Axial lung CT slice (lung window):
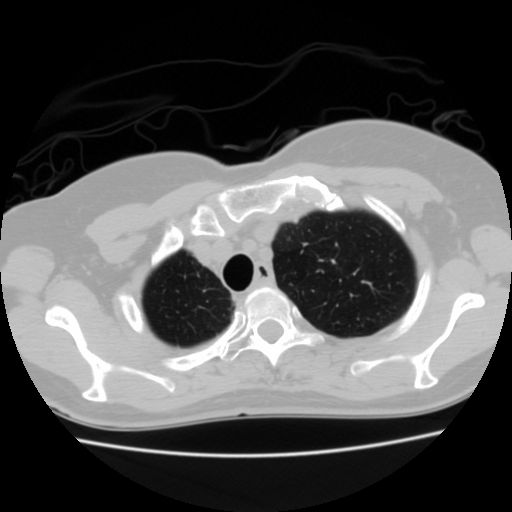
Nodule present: no